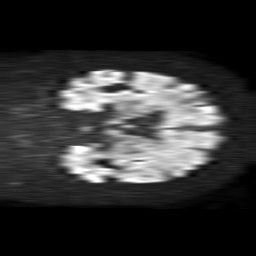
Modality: TRACE
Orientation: coronal
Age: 80
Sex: female
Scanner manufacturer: philips
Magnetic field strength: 1.5 T
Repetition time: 4.6 s
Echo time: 0.08826 s